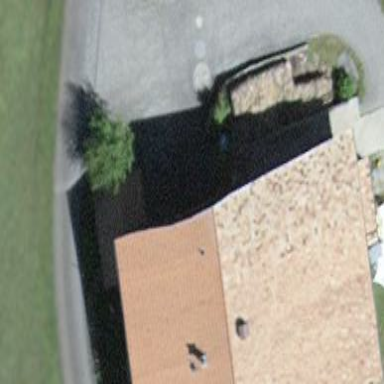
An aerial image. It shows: Residential building.